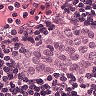
Metastatic tissue present: yes